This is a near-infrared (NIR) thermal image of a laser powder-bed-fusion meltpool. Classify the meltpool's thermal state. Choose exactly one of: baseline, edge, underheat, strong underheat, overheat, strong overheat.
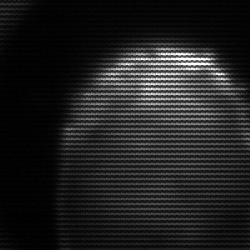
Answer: edge